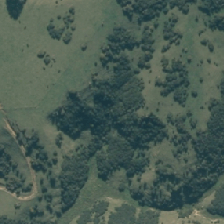
Land cover: grose_broom